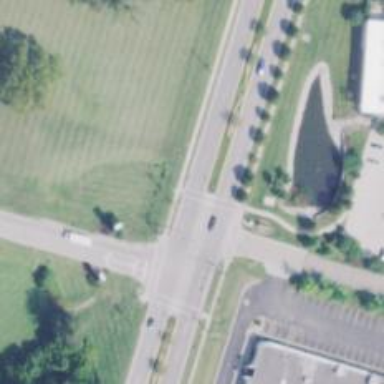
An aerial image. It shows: Crossing with marked lines on the road.